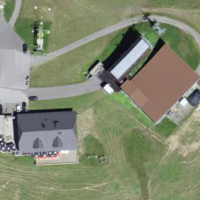
EUNIS habitat code: 23
Species observed at this site:
Prunella collaris